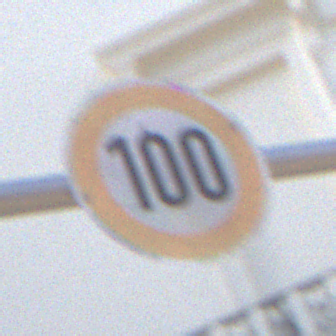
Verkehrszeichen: Geschwindigkeit100
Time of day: MorningAfternoon
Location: Outdoor (Urban)
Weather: PartlyCloudy
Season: NotSpecified
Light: Natural